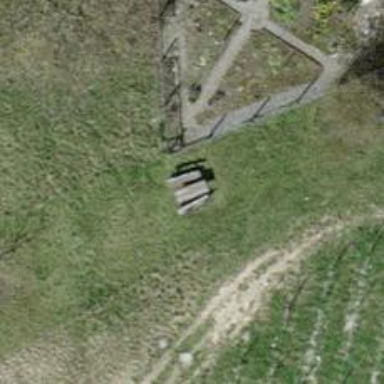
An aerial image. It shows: Picnic table located in leisure land area.